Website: apple
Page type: customer-info-address
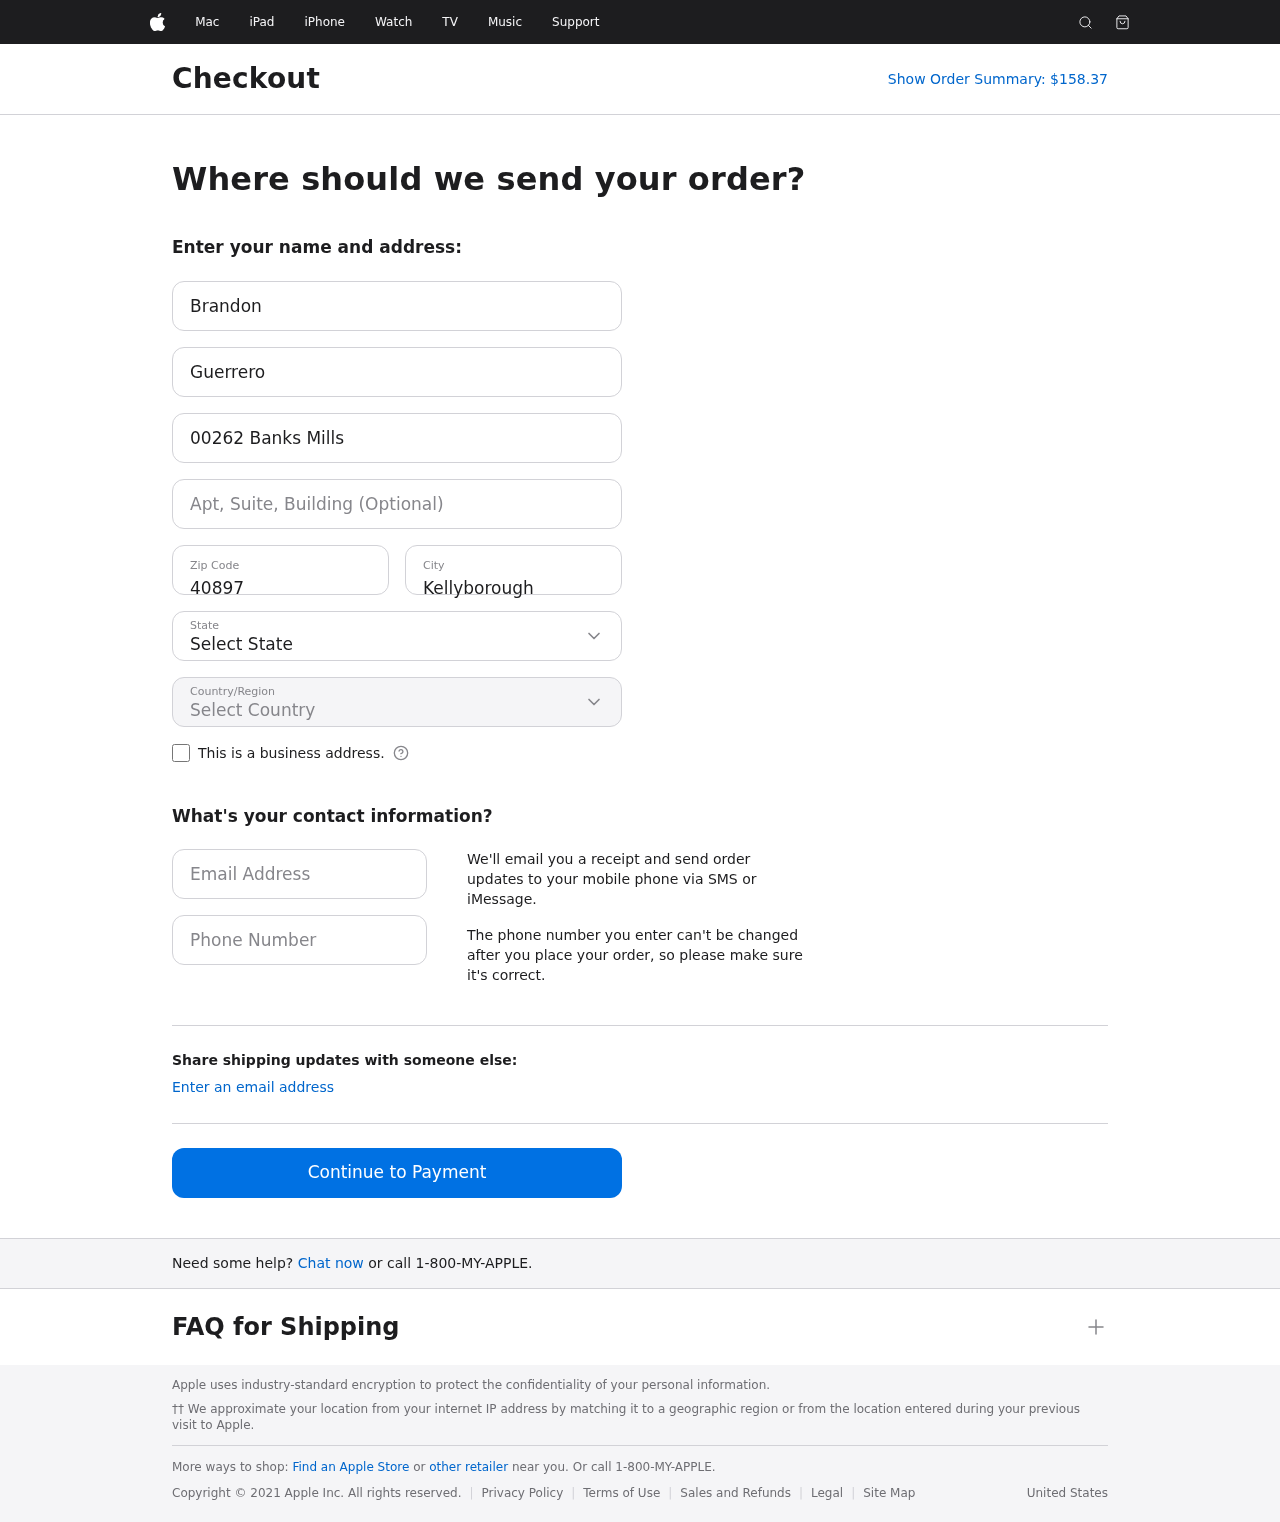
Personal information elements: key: PII_CITY
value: Kellyborough
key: PII_COUNTRY
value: United States
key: PII_EMAIL
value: brandon.guerrero@yahoo.com
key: PII_FIRSTNAME
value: Brandon
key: PII_LASTNAME
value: Guerrero
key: PII_PHONE
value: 6495848668
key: PII_POSTCODE
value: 40897
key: PII_STATE
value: Utah
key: PII_STREET
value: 00262 Banks Mills
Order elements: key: ORDER_TOTAL
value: Show Order Summary: $158.37